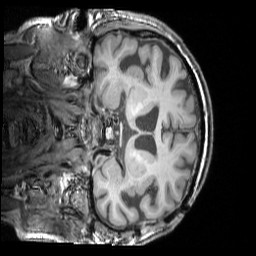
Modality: T1w
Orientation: coronal
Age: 74
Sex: male
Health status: ill
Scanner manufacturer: siemens
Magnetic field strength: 3 T
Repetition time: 1.75 s
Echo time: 0.00418 s